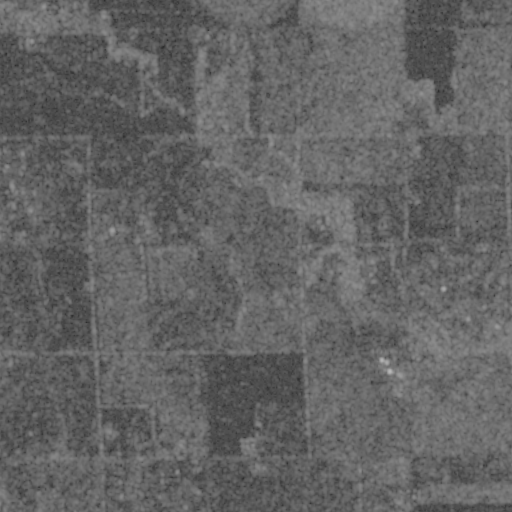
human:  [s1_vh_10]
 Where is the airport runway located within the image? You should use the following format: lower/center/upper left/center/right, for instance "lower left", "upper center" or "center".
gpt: The airport runway is located in the upper center of the image.
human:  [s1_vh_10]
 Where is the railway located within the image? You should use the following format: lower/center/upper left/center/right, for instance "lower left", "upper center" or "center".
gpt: The railway is located in the lower of the image.
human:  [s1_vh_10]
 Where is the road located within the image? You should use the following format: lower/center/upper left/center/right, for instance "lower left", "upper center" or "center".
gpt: There is no road in the image.

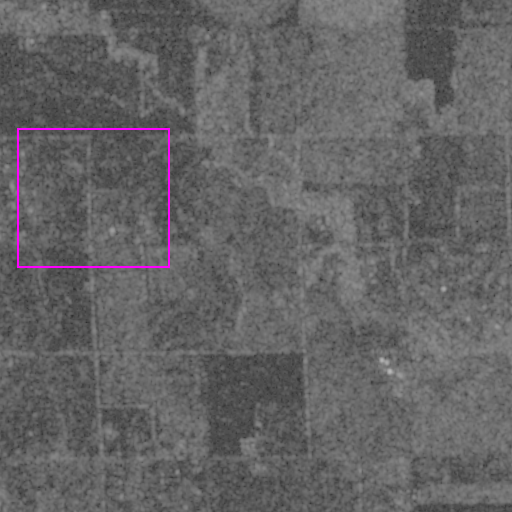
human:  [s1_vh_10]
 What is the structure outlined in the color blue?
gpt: There is no blue outline.
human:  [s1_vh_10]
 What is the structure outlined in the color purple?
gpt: There is no structure outlined in purple.